Question: I have created Workflow and I have my code activity which is doing expensive query. I want make execution of my activity (TagData) in Parallel. But for some reason this 'ParallelFroEach' block is working as simple ForEach loop and does not execute it in parallel. Why? Do I missed something?

Thanks!
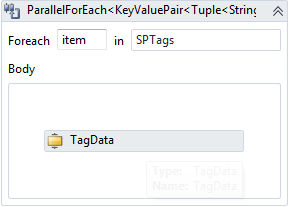
Answer: It all depends on how the TagData activity behaves. If this activity is async and it does I/O (as I suspect it does) then you will see multiple TagData activities working at the same time albeit on the same thread. Workflows only have one thread of execution. That is why it is important to do async wherever possible.
For more information see <URL>